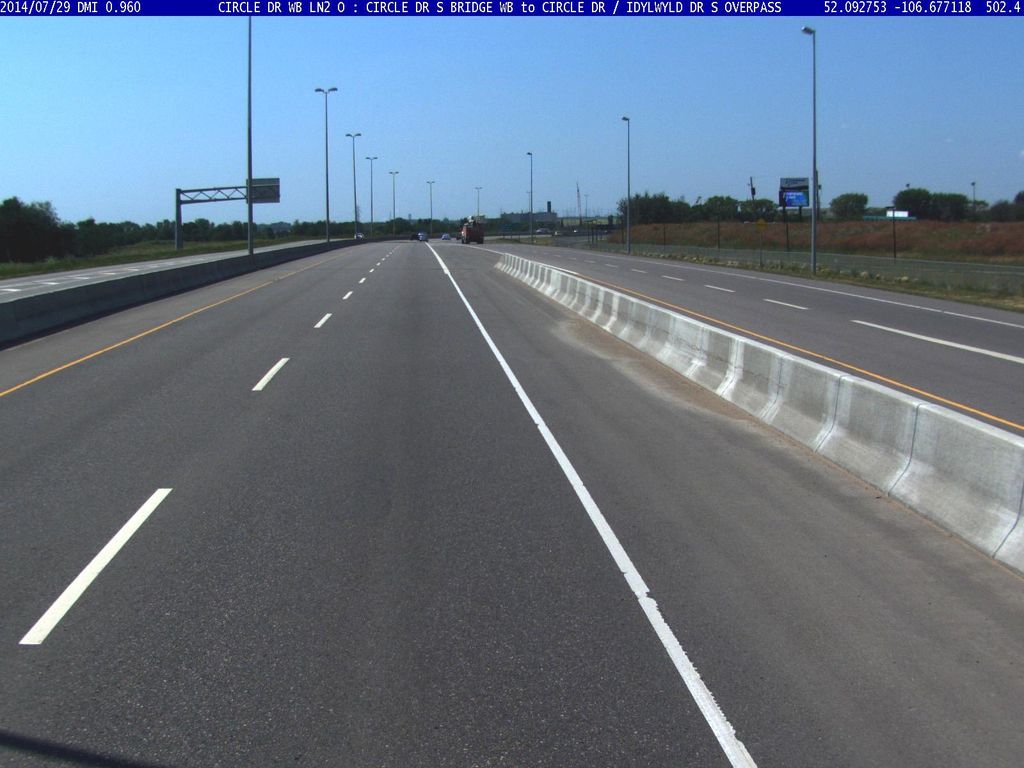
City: saskatoon